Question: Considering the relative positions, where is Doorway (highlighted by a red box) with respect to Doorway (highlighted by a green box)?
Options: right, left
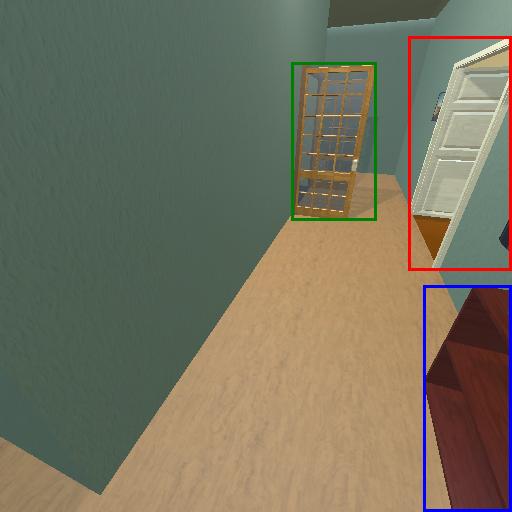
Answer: right